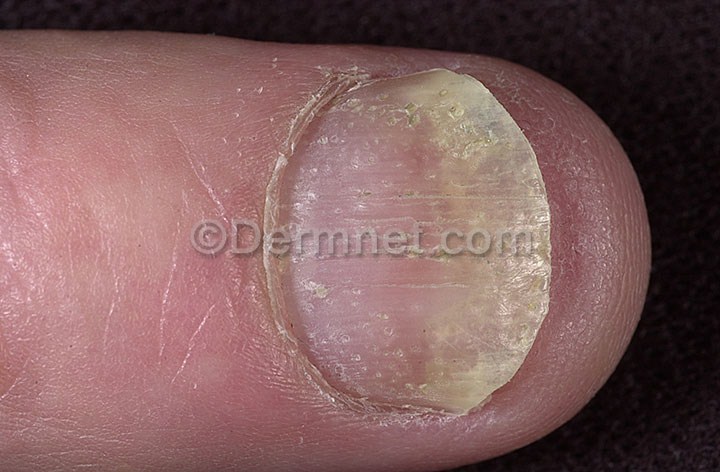
Disease: Nail Fungus and other Nail Disease